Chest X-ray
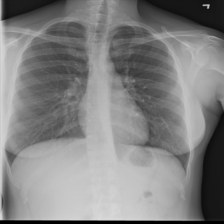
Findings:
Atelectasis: negative
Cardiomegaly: negative
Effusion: negative
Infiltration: negative
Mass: negative
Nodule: negative
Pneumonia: negative
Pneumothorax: negative
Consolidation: negative
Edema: negative
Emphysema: negative
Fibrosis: negative
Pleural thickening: negative
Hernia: negative